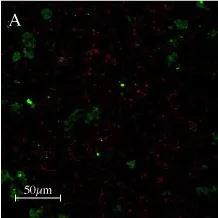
Maximum intensity images . Images and vertical profiles are shown for representative samples measured at days 3.
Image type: pathology (immunostaining)